【题型】填空题　【知识点】解析几何　【难度】medium
已知$F_1,F_2$分别是双曲线$C:\dfrac{x^2}{a^2}-\dfrac{y^2}{b^2}=1(a>0,b>0)$的左右焦点，过$F_1$的直线$l$与$C$只有一个公共点$P$，且\\
$PF_1\perp PF_2$，则$C$的离心率为\underline{\qquad}.
【解答】
\noindent \textbf{【答案】} $\sqrt{5}$

\vspace{0.5em}
\noindent \textbf{【分析】} 根据题意分析可知直线$l$与双曲线$C$的渐近线平行，不妨设直线$l$的斜率$k=\dfrac{b}{a}$，可得\\
$|PF_1|=2a,|PF_2|=2b$，进而结合双曲线定义和离心率分析求解.

\vspace{0.5em}
\noindent \textbf{【解析】} 由题意可知：$F_1(-c,0),F_2(c,0)$，\\
若过$F_1$的直线$l$与$C$只有一个公共点$P$，可知直线$l$与双曲线$C$的一条渐近线平行，\\

且$PF_1\perp PF_2$，可知$\angle PF_1F_2$为锐角，\\
不妨设直线$l$的斜率$k=\dfrac{b}{a}$，即$\tan\angle PF_1F_2=\dfrac{b}{a}$，\\
联立
\[
\begin{cases}
\tan\angle PF_1F_2=\dfrac{\sin\angle PF_1F_2}{\cos\angle PF_1F_2}=\dfrac{b}{a} \\
\sin^2\angle PF_1F_2+\cos^2\angle PF_1F_2=1 \\
c^2=a^2+b^2
\end{cases}
\]
解得$\sin\angle PF_1F_2=\dfrac{b}{c}$,$\cos\angle PF_1F_2=\dfrac{a}{c}$，\\
且$|F_1F_2|=2c$，可得$|PF_1|=|F_1F_2|\cos\angle PF_1F_2=2a$,$|PF_2|=|F_1F_2|\sin\angle PF_1F_2=2b$，\\
又因为$|PF_2|-|PF_1|=2a$，即$2b-2a=2a$，可得$b=2a$，\\
所以$C$的离心率为
\[
e=\dfrac{c}{a}=\sqrt{\dfrac{c^2}{a^2}}=\sqrt{1+\dfrac{b^2}{a^2}}=\sqrt{5}.
\]
故答案为：$\sqrt{5}$.

\vspace{0.5em}
\noindent \textbf{【点睛】} 方法点睛：双曲线离心率（离心率范围）的求法\\
求双曲线的离心率或离心率的范围，关键是根据已知条件确定$a$，$b$，$c$的等量关系或不等关系，然后把$b$\\
用$a$，$c$代换，求$e$的值．
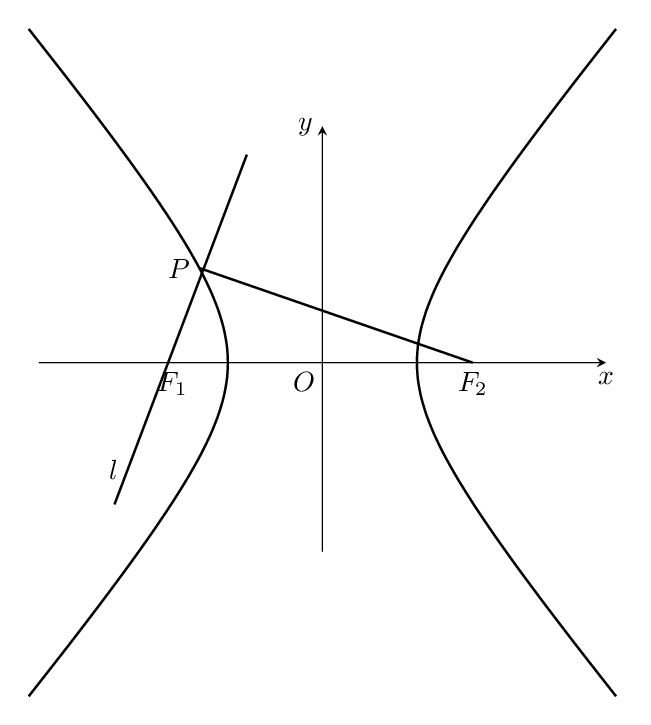